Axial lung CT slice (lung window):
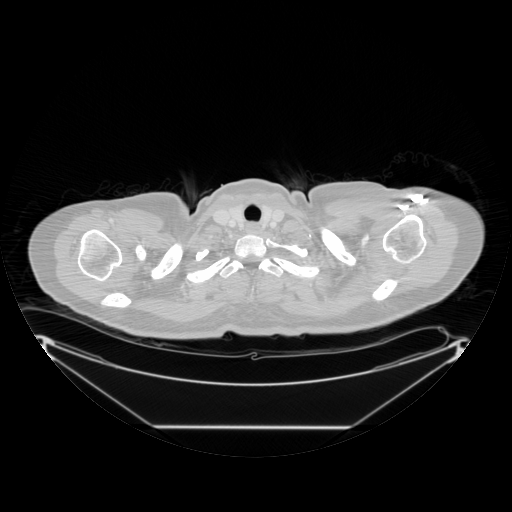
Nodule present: no